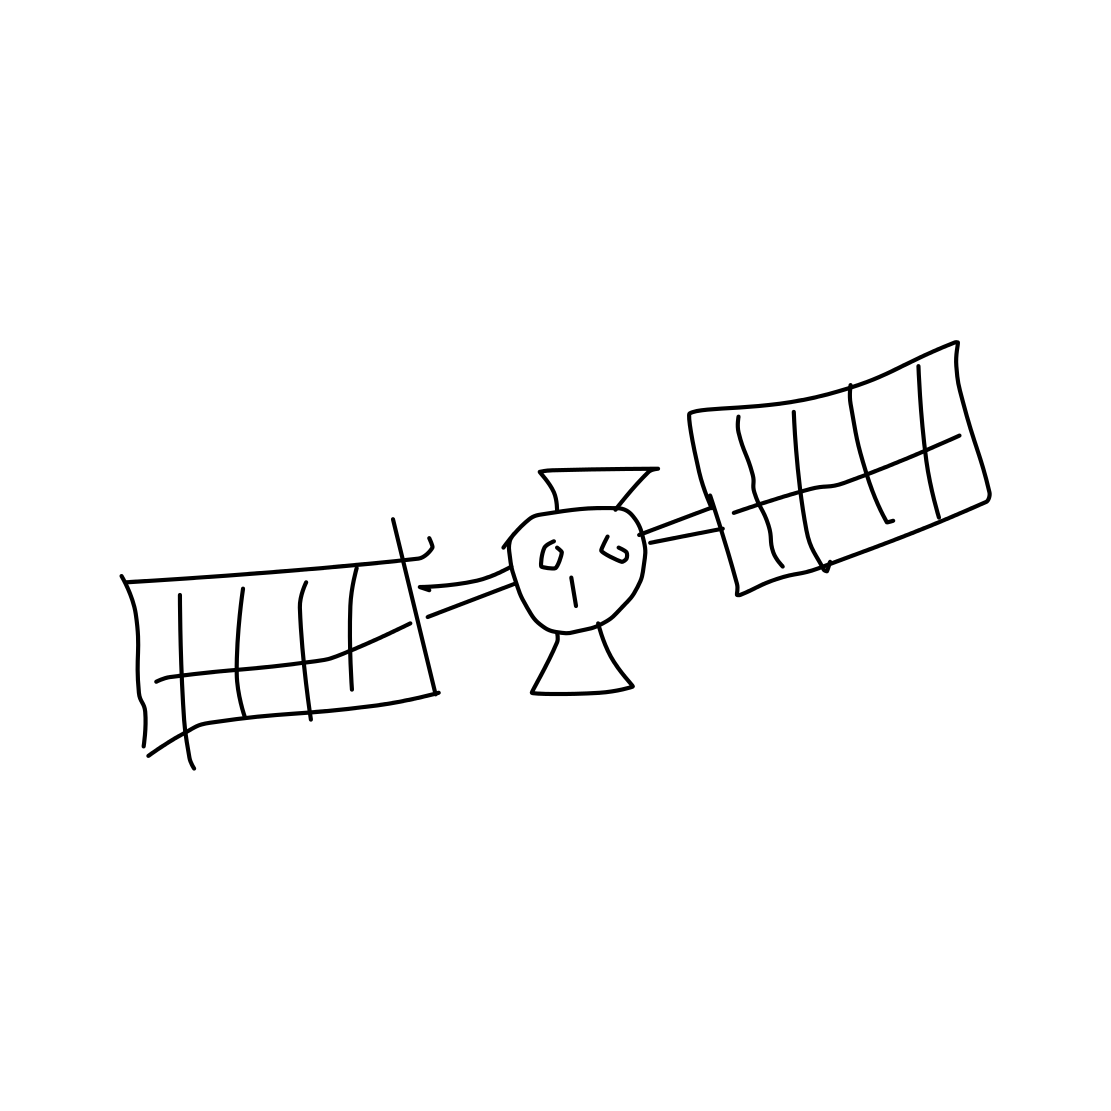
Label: satellite